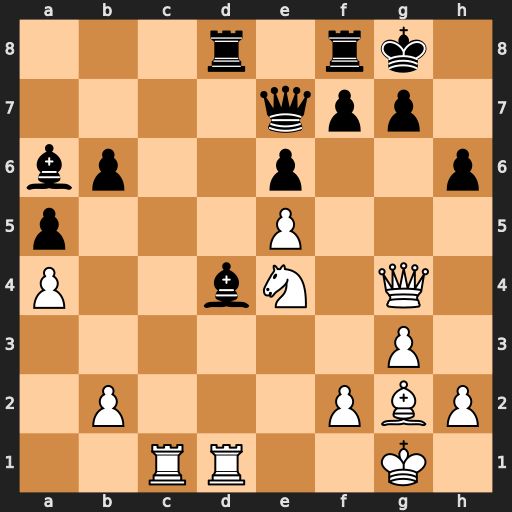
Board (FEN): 3r1rk1/4qpp1/bp2p2p/p3P3/P2bN1Q1/6P1/1P3PBP/2RR2K1
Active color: w
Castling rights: -
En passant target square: -
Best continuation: Nf6+ Qxf6 exf6